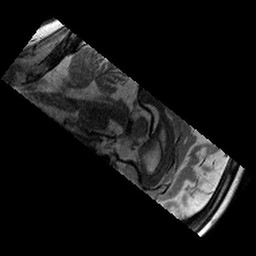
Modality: T2w
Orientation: sagittal
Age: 11
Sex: male
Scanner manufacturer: siemens
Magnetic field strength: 3 T
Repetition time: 9.23 s
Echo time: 0.067 s